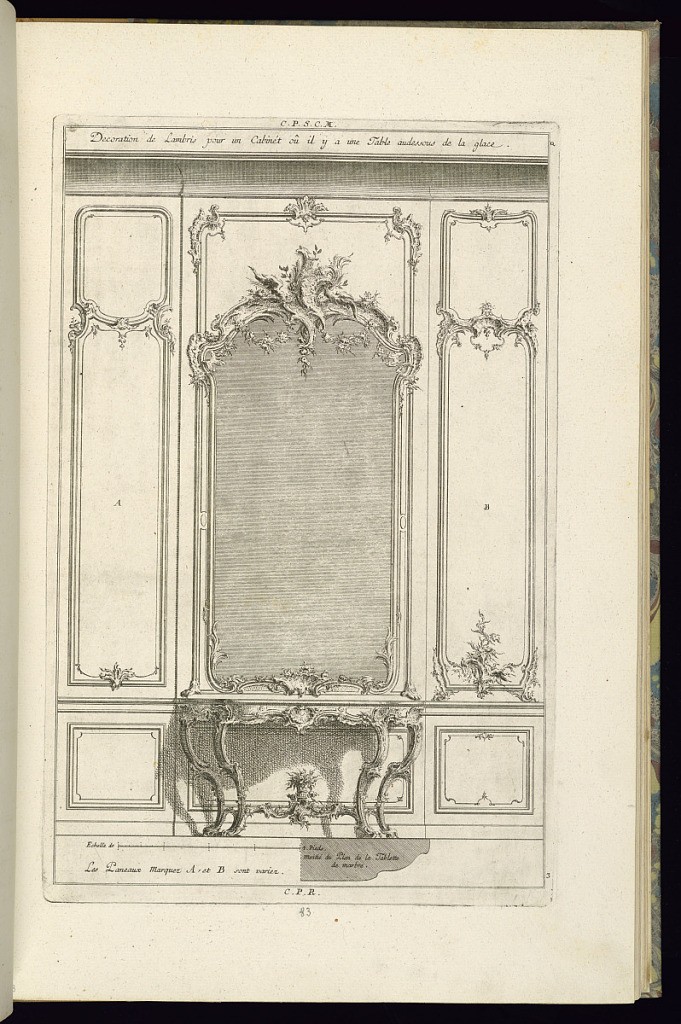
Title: Design for Wainscoting with a Mirror and a Console Table
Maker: François de Cuvilliés the Elder, Belgian, 1695 - 1768
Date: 1745
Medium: Etching and engraving on off-white laid paper
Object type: Print
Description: Design for wall panelling on either side of a large mirror, set above a console table.